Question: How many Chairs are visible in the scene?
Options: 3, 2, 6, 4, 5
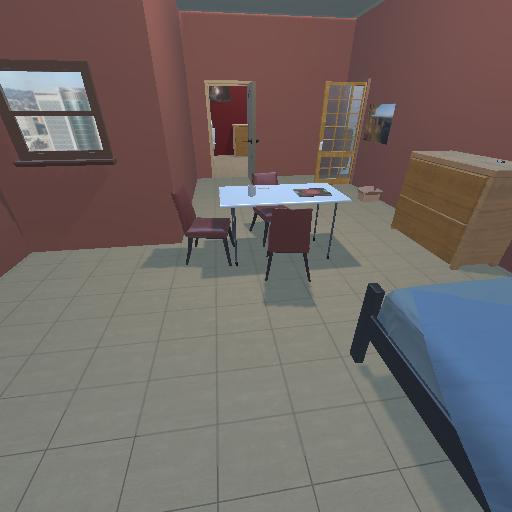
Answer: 3